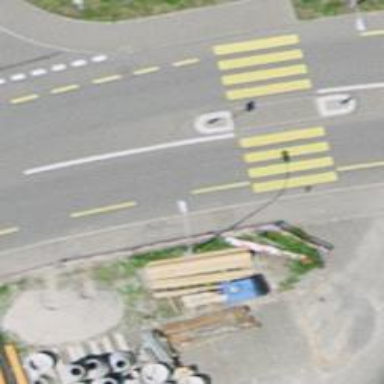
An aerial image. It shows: Primary highway with designated cycle lane on the left side and sidewalk.